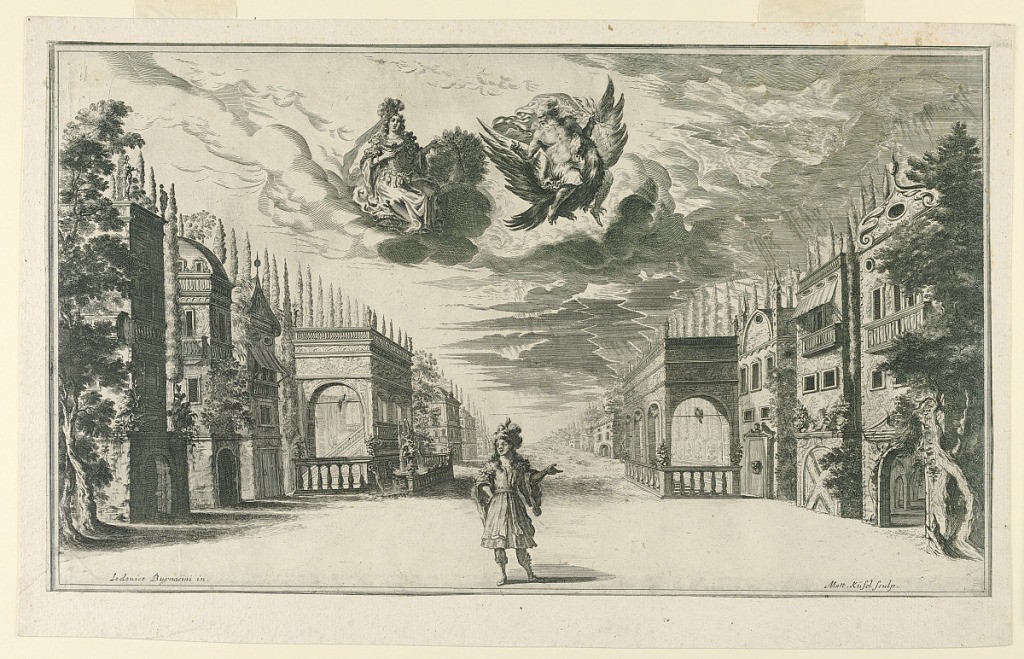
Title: Act 5, Scene 1, for Il Pomo d'Oro
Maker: Ludovico Ottavio Burnacini, Italian, 1636–1707
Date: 1667
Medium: Engraving in black ink on paper
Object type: Print
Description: Horizontal rectangle. A single figure is seen in the center front of the stage. Houses and gardens at either side, and a broad vista in the center. Jupiter and Juno on a cloud. Below, artists' names.